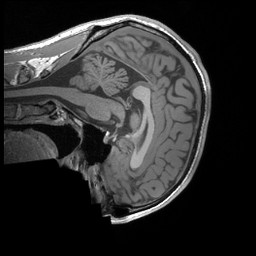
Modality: T1w
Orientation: sagittal
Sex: male
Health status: ill
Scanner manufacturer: siemens
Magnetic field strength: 3 T
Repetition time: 1.66 s
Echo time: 0.00254 s